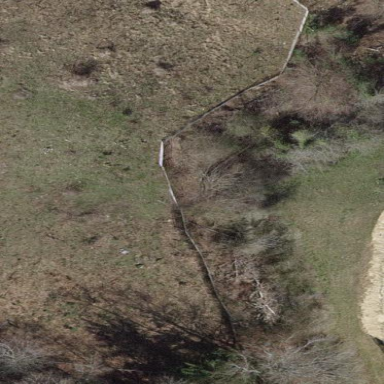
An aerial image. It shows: Fence is in the image.